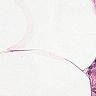
Metastatic tissue present: no